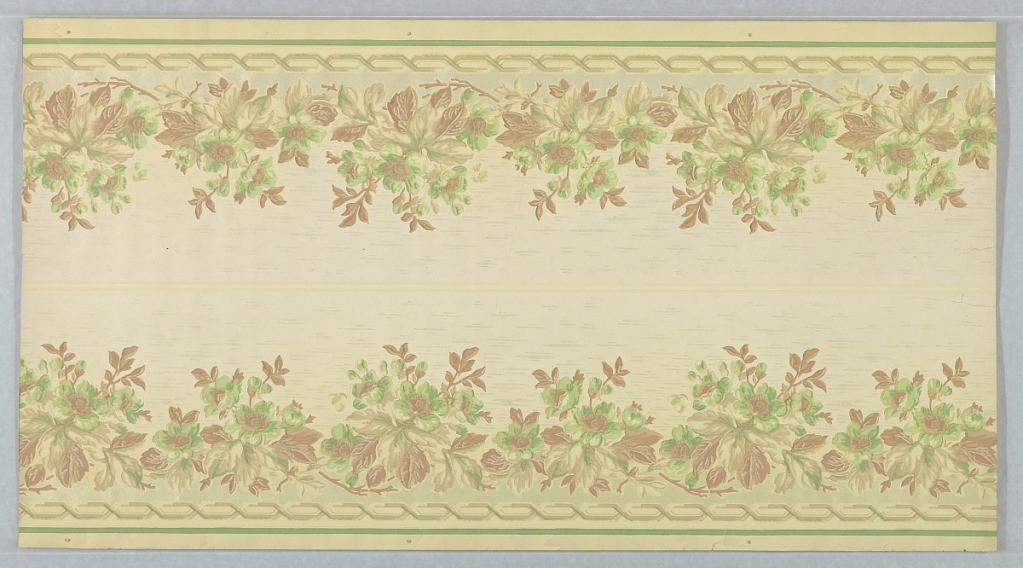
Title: Frieze
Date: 1905–1915
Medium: Machine-printed paper
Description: On light gray-white ground, bushels of wild flowers in red-brown, yellow and green above and below. Borders printed two across the width.